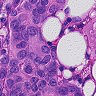
Metastatic tissue present: yes